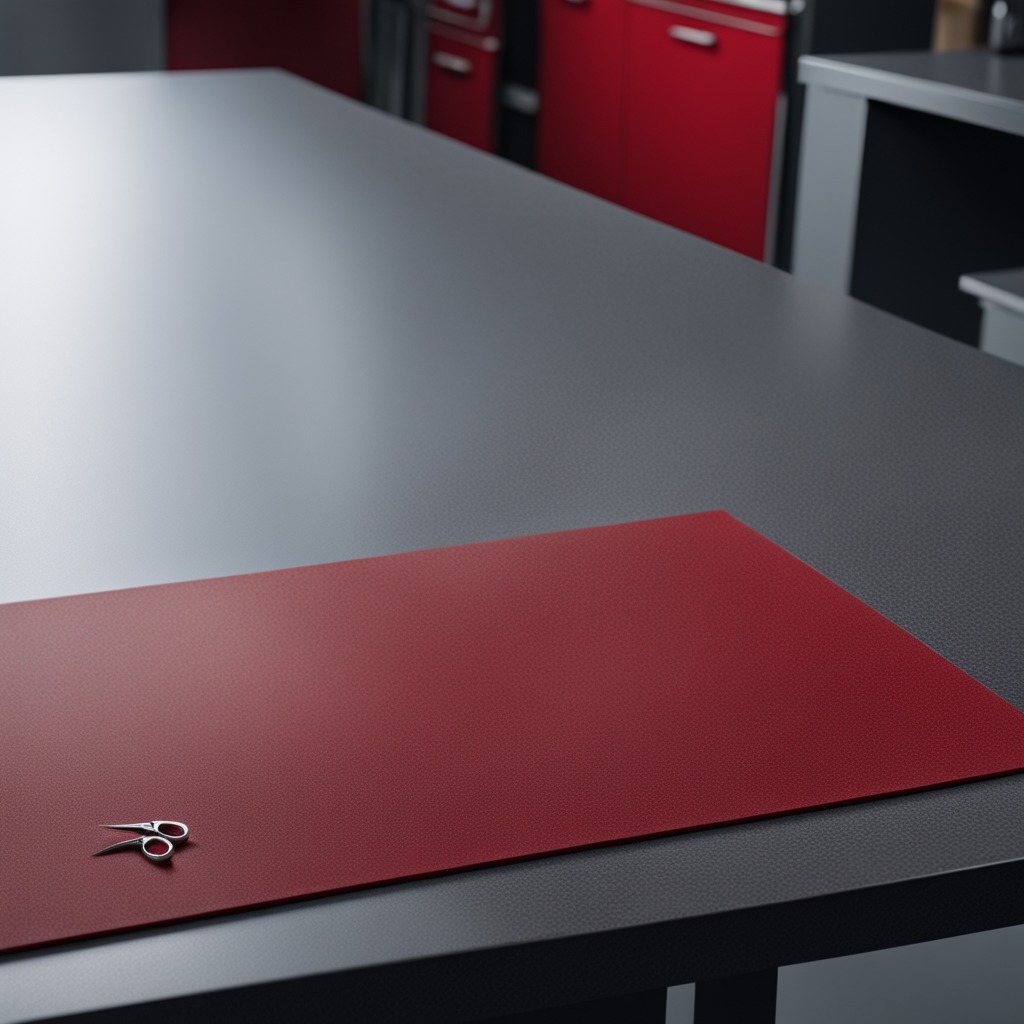
A scissor is lying on the tabletop.